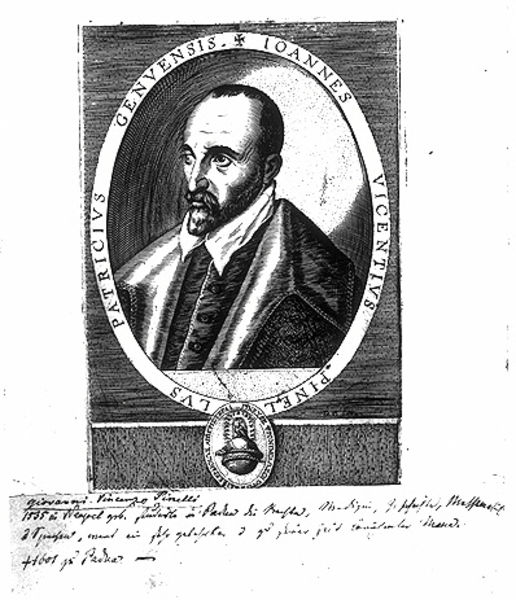
Titel: Bildnis des Giovanni Vicenzo Pinelli
Künstler: Dominicus Custos
Institution: (Seriendruck)
Schlagwörter: dunkel, mann, schatten, umhang, weiß, fenster, grau, hell, licht, mund, nase, ohr, profil, schwarz, stirn, zeichnung, ornament, bart, hemd, jacke, augen, bibel, falten, johannes, kragen, pelz, rahmen, bild, bildnis, herr, portrait, porträt, signatur, haare, mantel, renaissance, oval, holzschnitt, schrift, bogen, grafik, graphik, inschrift, poet, streng, brauen, glatze, dreiviertelansicht, knöpfe, ziegenbart, buch, medaillon, flammen, druck, druckgrafik, schraffur, schraffuren, radierung, stich, schwarzweiß, text, beschriftung, schlange, kugel, orden, spitzbart, wappen, halbprofil, halbporträt, patrizier, edelmann, emblem, kupferstich, handschrift, sigel, notiz, schreibschrift, latein, vasari, lateinisch, stick, schirft, genua, reformation, mandorla, genf, bard, grapfik, deutsche schrift, titulatur, ovalk, ioannes, genueser, mediallie, pinellus, reformationsdruck, vicentus, vincentius pinellus, latin, insignia, schrifthandschrift, genuensis, evangelicum